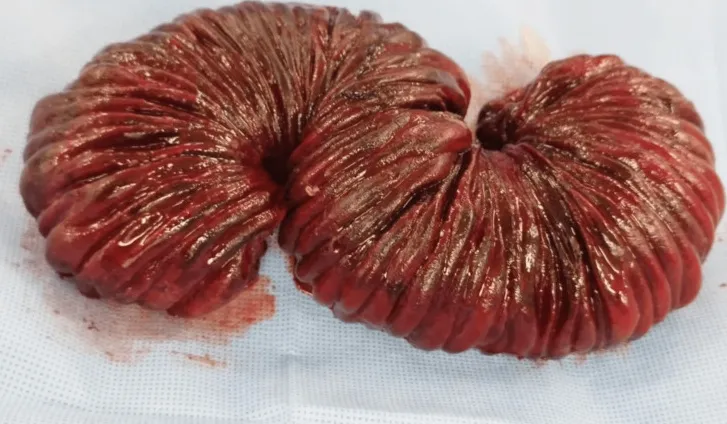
Necrotic middle jejunum. . Macroscopic vision of the necrotic middle jejunum.
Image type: medical_photograph (other_medical_photograph)